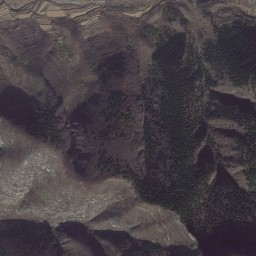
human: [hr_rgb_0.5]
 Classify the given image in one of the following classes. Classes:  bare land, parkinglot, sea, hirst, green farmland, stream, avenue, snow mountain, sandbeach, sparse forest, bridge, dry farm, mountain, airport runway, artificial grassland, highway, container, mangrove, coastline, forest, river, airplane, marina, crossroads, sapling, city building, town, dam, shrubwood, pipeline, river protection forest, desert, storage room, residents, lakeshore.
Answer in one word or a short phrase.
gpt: mountain